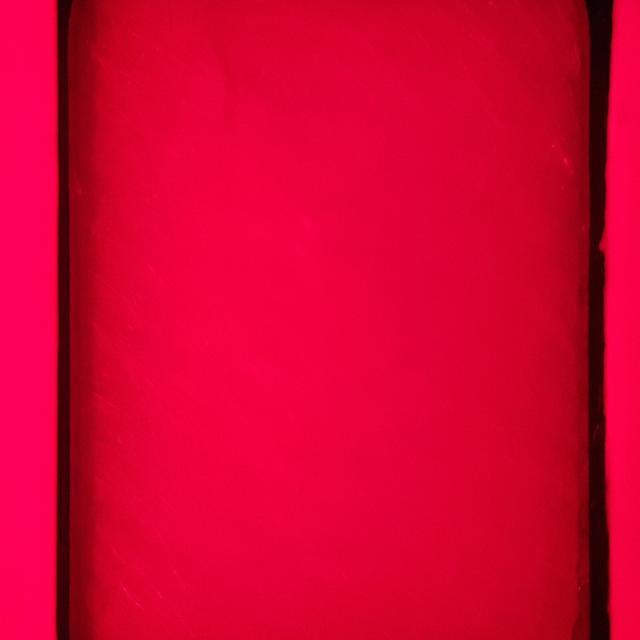
Healthy canine skin — no visible lesions, inflammation, or abnormalities. The skin and coat appear normal.